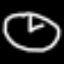
Label: clock